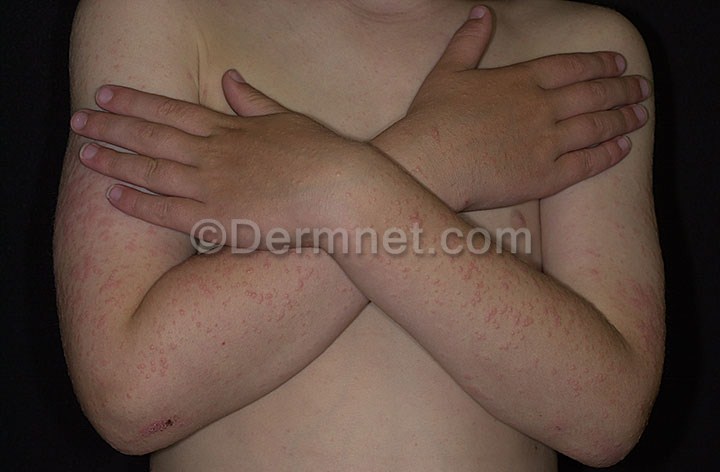
Disease: Exanthems and Drug Eruptions